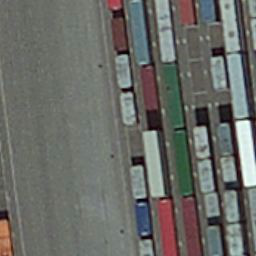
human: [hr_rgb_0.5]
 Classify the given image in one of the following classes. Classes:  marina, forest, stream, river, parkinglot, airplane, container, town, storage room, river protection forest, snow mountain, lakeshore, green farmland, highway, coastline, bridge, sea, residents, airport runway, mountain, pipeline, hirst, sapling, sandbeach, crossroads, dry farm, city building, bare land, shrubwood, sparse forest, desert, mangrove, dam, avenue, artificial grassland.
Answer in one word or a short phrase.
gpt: container